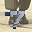
Label: 7